Interaction volume radius: 10 \u00c5
Interaction volume height: 35 \u00c5
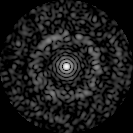
Disorder parameter: 0.8398